Question: Does anyone know how might I find the earliest MMMYY from an array of the following form (see column K).
Note: the date are not sorted in ascending order.

Code:
'''
Sub outputfile()
'Capture the contract no. in ContractNo() array
Dim ContractNo() As String
'Capture the project title in ProjectTitle() array
Dim ProjectTitle() As String
'Capture the contract start in ContractStart() array
Dim ContractStart() As Date
'Capture the contract end in ContractEnd() array
Dim ContractEnd() As Date
'Capture ASPQ Cement in ASPQC() array
Dim ASPQC() As Double
'Capture ASP Sand in ASPQS() array
Dim ASPQS() As Double
'Capture ASP Aggregate in ASPQA() array
Dim ASPQA() As Double
i = 2
Do Until IsEmpty(Cells(i, 1).Value)
i = i + 1
Loop
ReDim ContractNo(1 To i - 2)
ReDim ProjectTitle(1 To i - 2)
ReDim ContractStart(1 To i - 2)
ReDim ContractEnd(1 To i - 2)
ReDim ASPQC(1 To i - 2)
ReDim ASPQS(1 To i - 2)
ReDim ASPQA(1 To i - 2)
For i = 1 To UBound(ContractNo, 1)
ContractNo(i) = Cells(i + 1, 1).Value
ProjectTitle(i) = Cells(i + 1, 2).Value
ContractStart(i) = Cells(i + 1, 11).Value
ContractEnd(i) = Cells(i + 1, 12).Value
ASPQC(i) = Cells(i + 1, 14).Value
ASPQS(i) = Cells(i + 1, 15).Value
ASPQA(i) = Cells(i + 1, 16).Value
Next i
End sub
'''
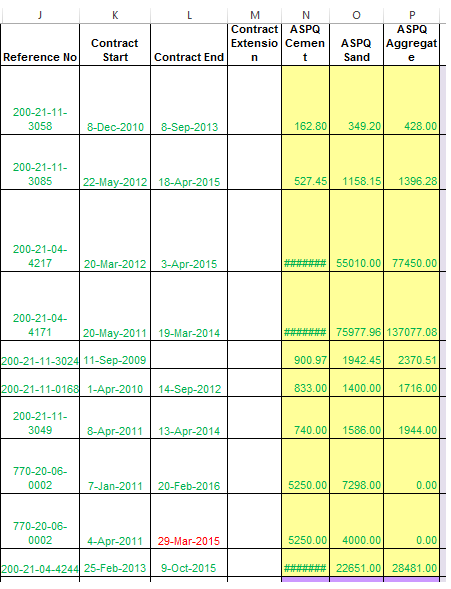
Answer: I believe the best is a built in formula in a cell.
'''
=TEXT(MIN(K:K), "MMMYY")
'''